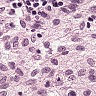
Metastatic tissue present: no